Question:
It's very clear in the debugger that the dictionary is populated with the values; so why does it not even ENTER the loop at all? I've tried stepping through and I get nothing. It just skips over the loop. Period. I use similar techniques elsewhere and have no issues. This is all on the same thread so I don't understand.
You can see a video of some of the frustration here: <URL>
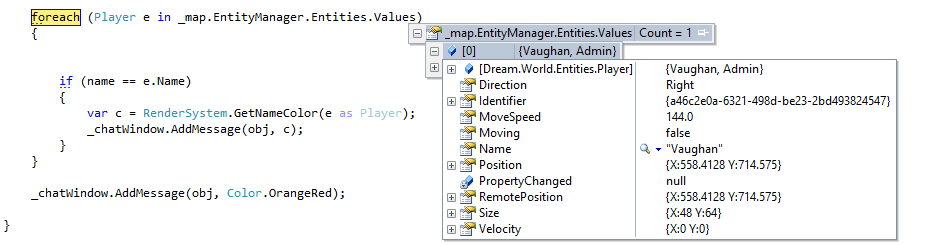
Answer: I hate to be guy and answer my own question but I feel like someone else could learn something from my error.
It turns out, the EntityManager from the base class was implemented separately by the base class in this case, it was over-ridden with the keyword. This was causing the lists to separate and cause all sorts of ugly issues. Don't hide your inheritance trees, everyone! Always double check your implementations! Thanks for all the help everyone; I still don't know why Visual Studio was displaying different values than it should have so if anyone has any information pertaining to why this might be the case - I'll mark you best answer!